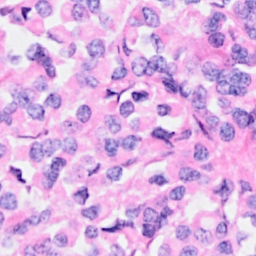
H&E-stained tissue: Breast